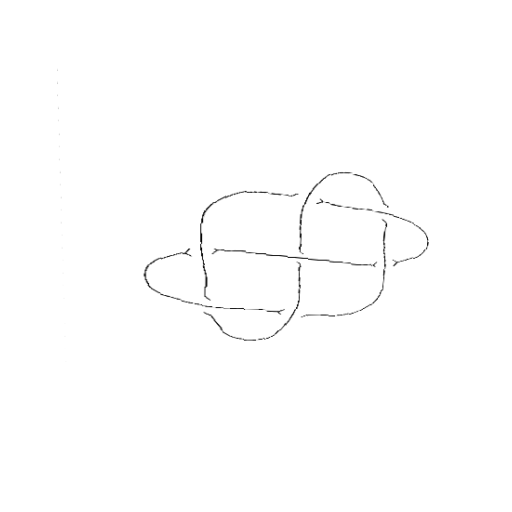
Crossing number: 7